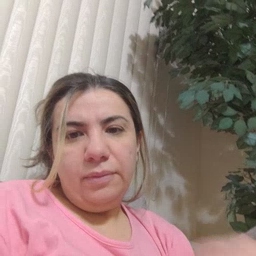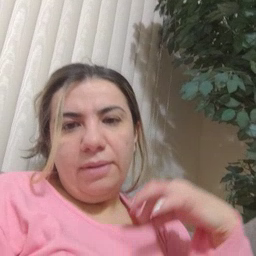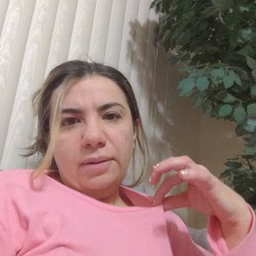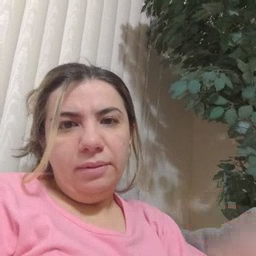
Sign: shirt